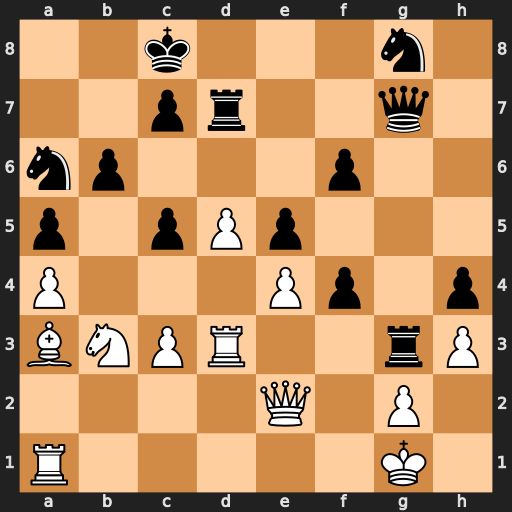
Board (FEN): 2k3n1/2pr2q1/np3p2/p1pPp3/P3Pp1p/BNPR2rP/4Q1P1/R5K1
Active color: w
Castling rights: -
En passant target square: -
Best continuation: Rxg3 Qxg3 Qxa6+